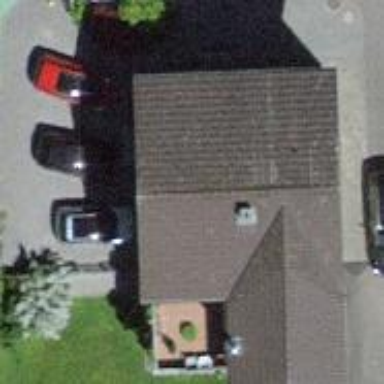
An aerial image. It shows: Detached building with gabled roof.